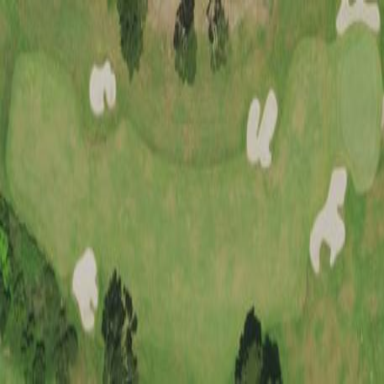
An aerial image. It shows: Well-maintained grassy area designated for golf. It is golf fairway that is regularly mown.